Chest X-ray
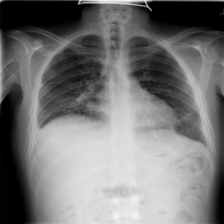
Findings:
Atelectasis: negative
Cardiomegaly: negative
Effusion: positive
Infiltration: positive
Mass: negative
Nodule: negative
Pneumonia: negative
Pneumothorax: negative
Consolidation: negative
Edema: negative
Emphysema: negative
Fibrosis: negative
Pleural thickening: negative
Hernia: negative